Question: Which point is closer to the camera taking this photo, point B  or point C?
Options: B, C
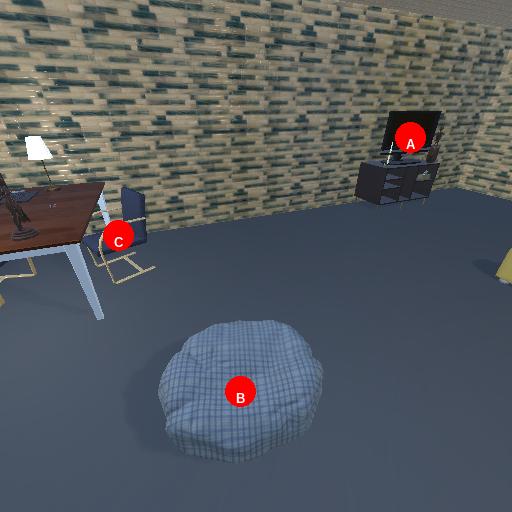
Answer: B